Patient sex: F
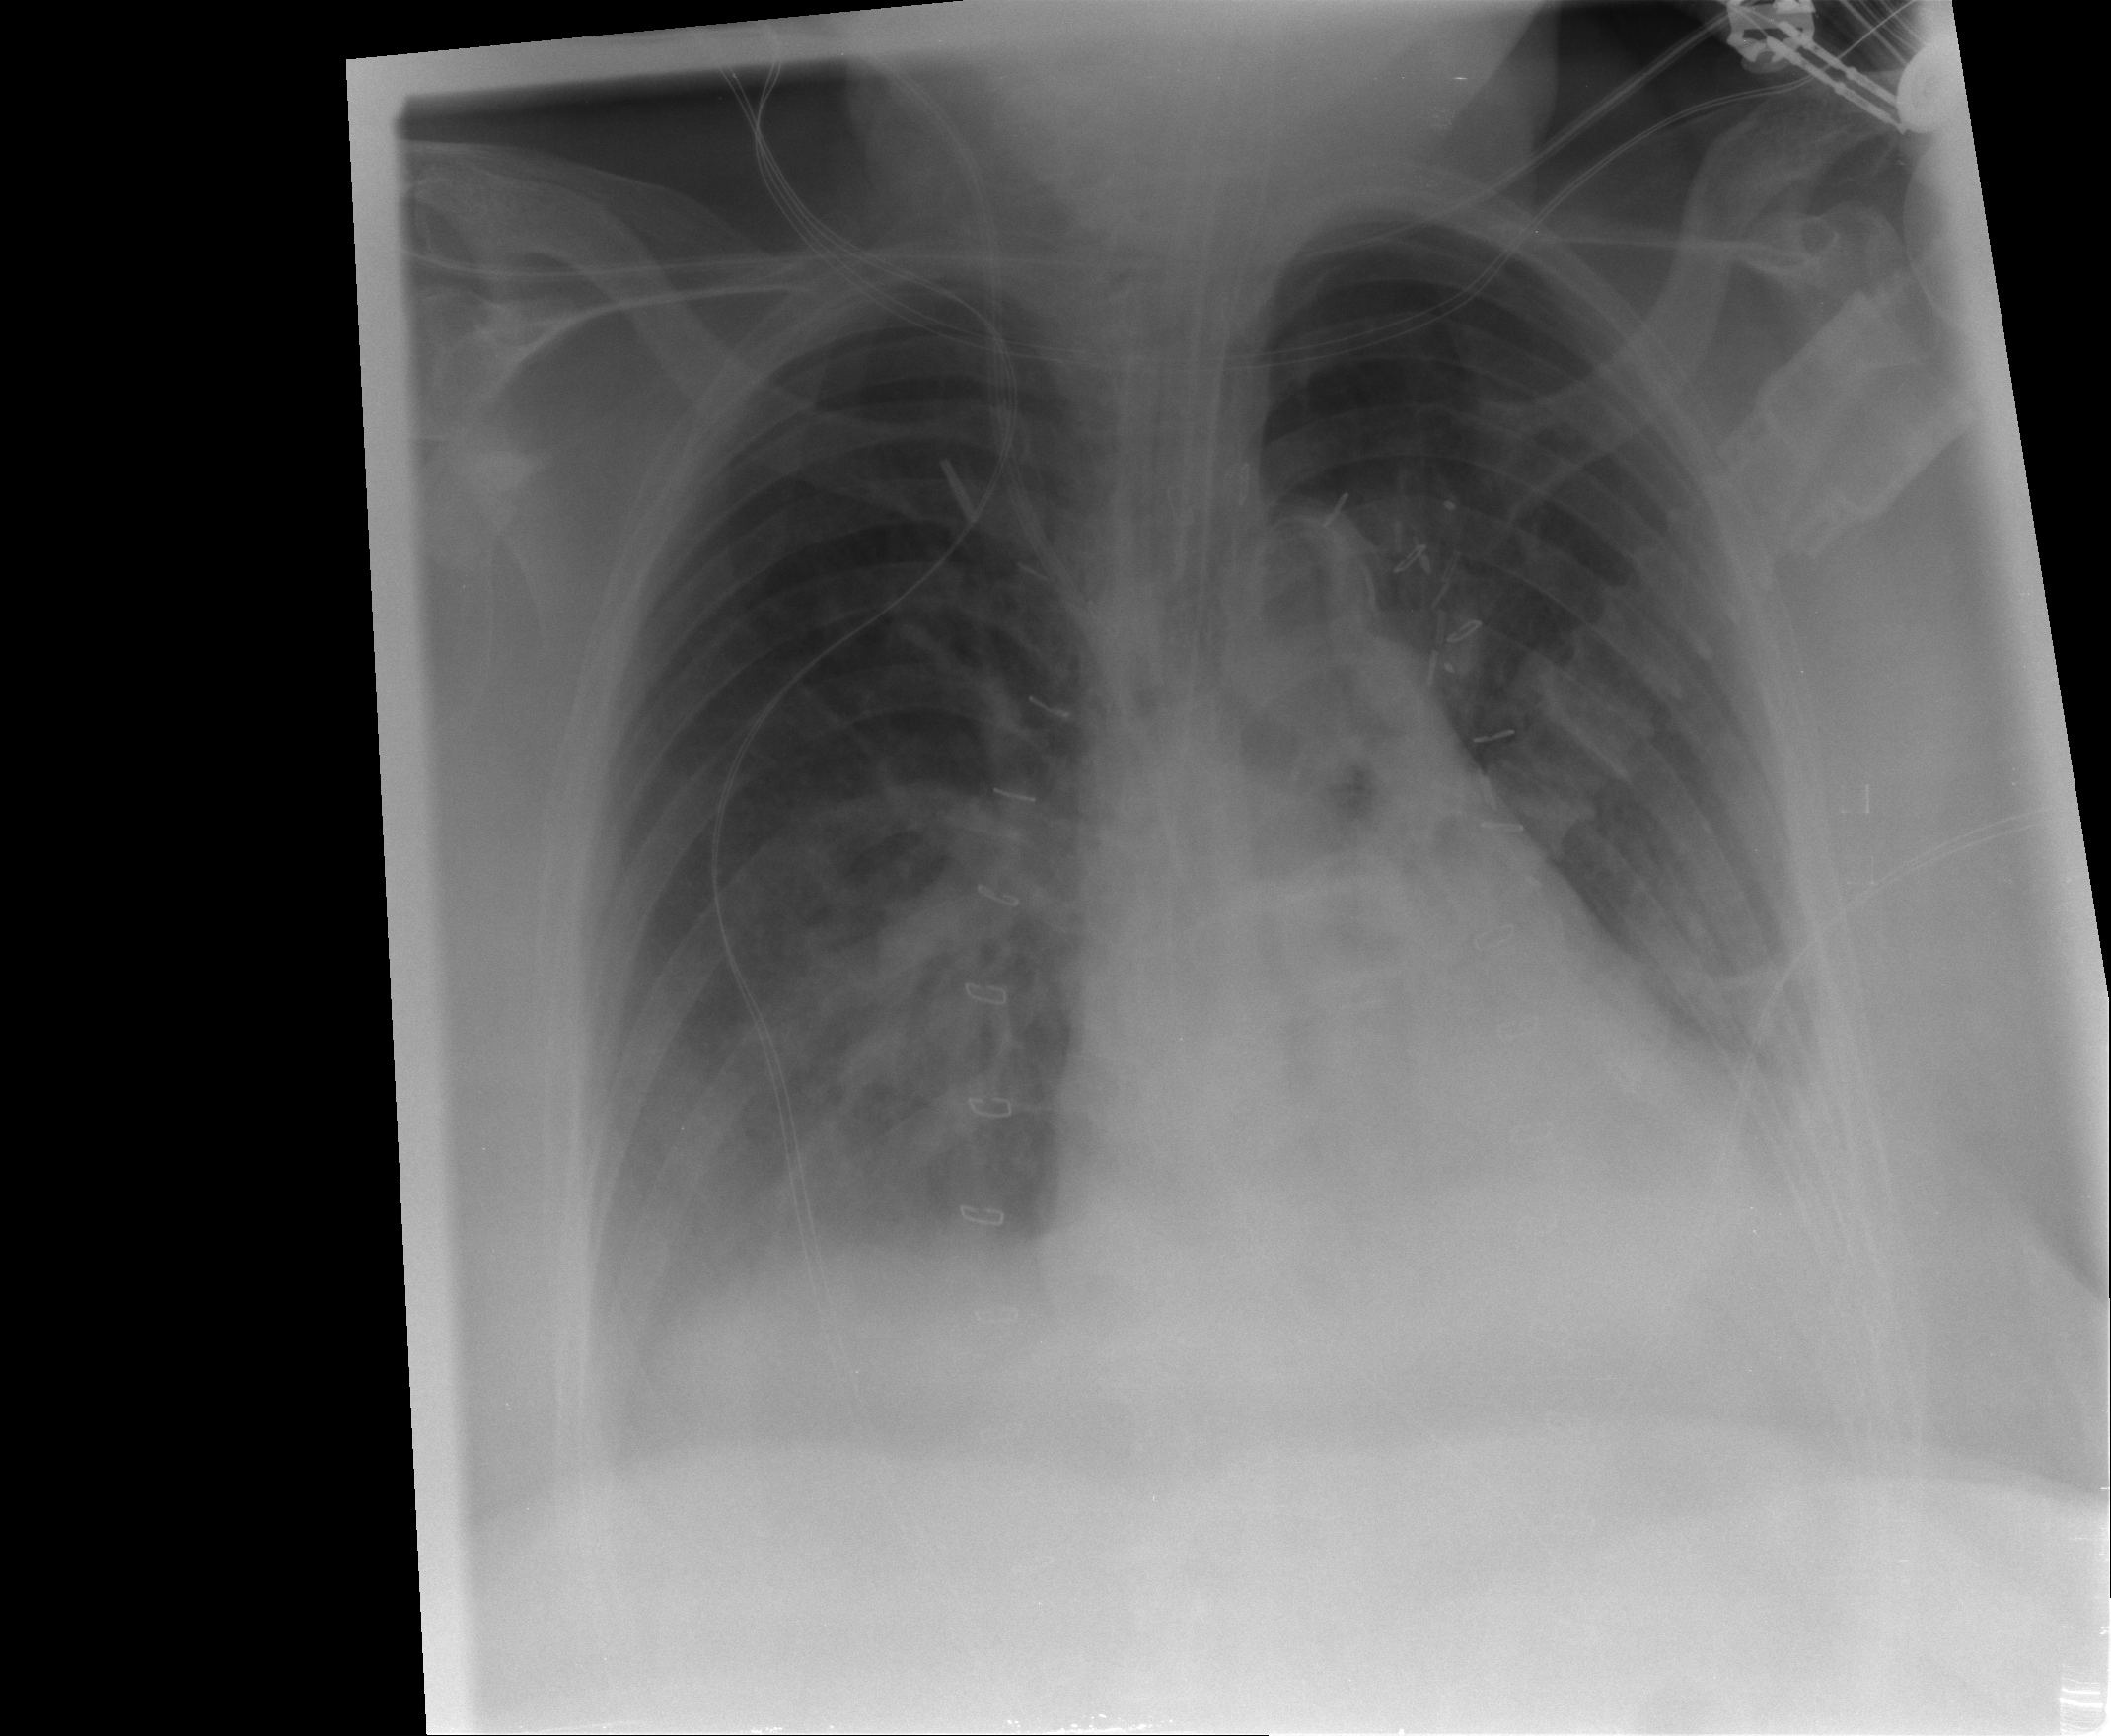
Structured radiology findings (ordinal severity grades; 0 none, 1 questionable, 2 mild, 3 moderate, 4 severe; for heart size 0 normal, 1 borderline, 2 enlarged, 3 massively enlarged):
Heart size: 2
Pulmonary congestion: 2
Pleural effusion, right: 2
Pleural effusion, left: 2
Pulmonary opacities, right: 2
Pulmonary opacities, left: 0
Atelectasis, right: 2
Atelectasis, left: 2